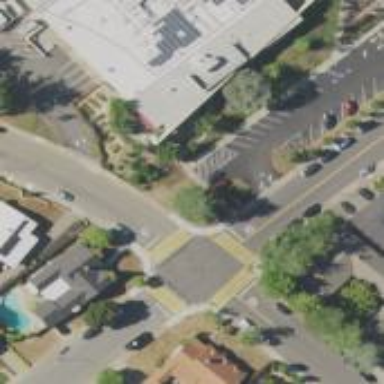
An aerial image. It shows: Uncontrolled crossing point on road with stop.